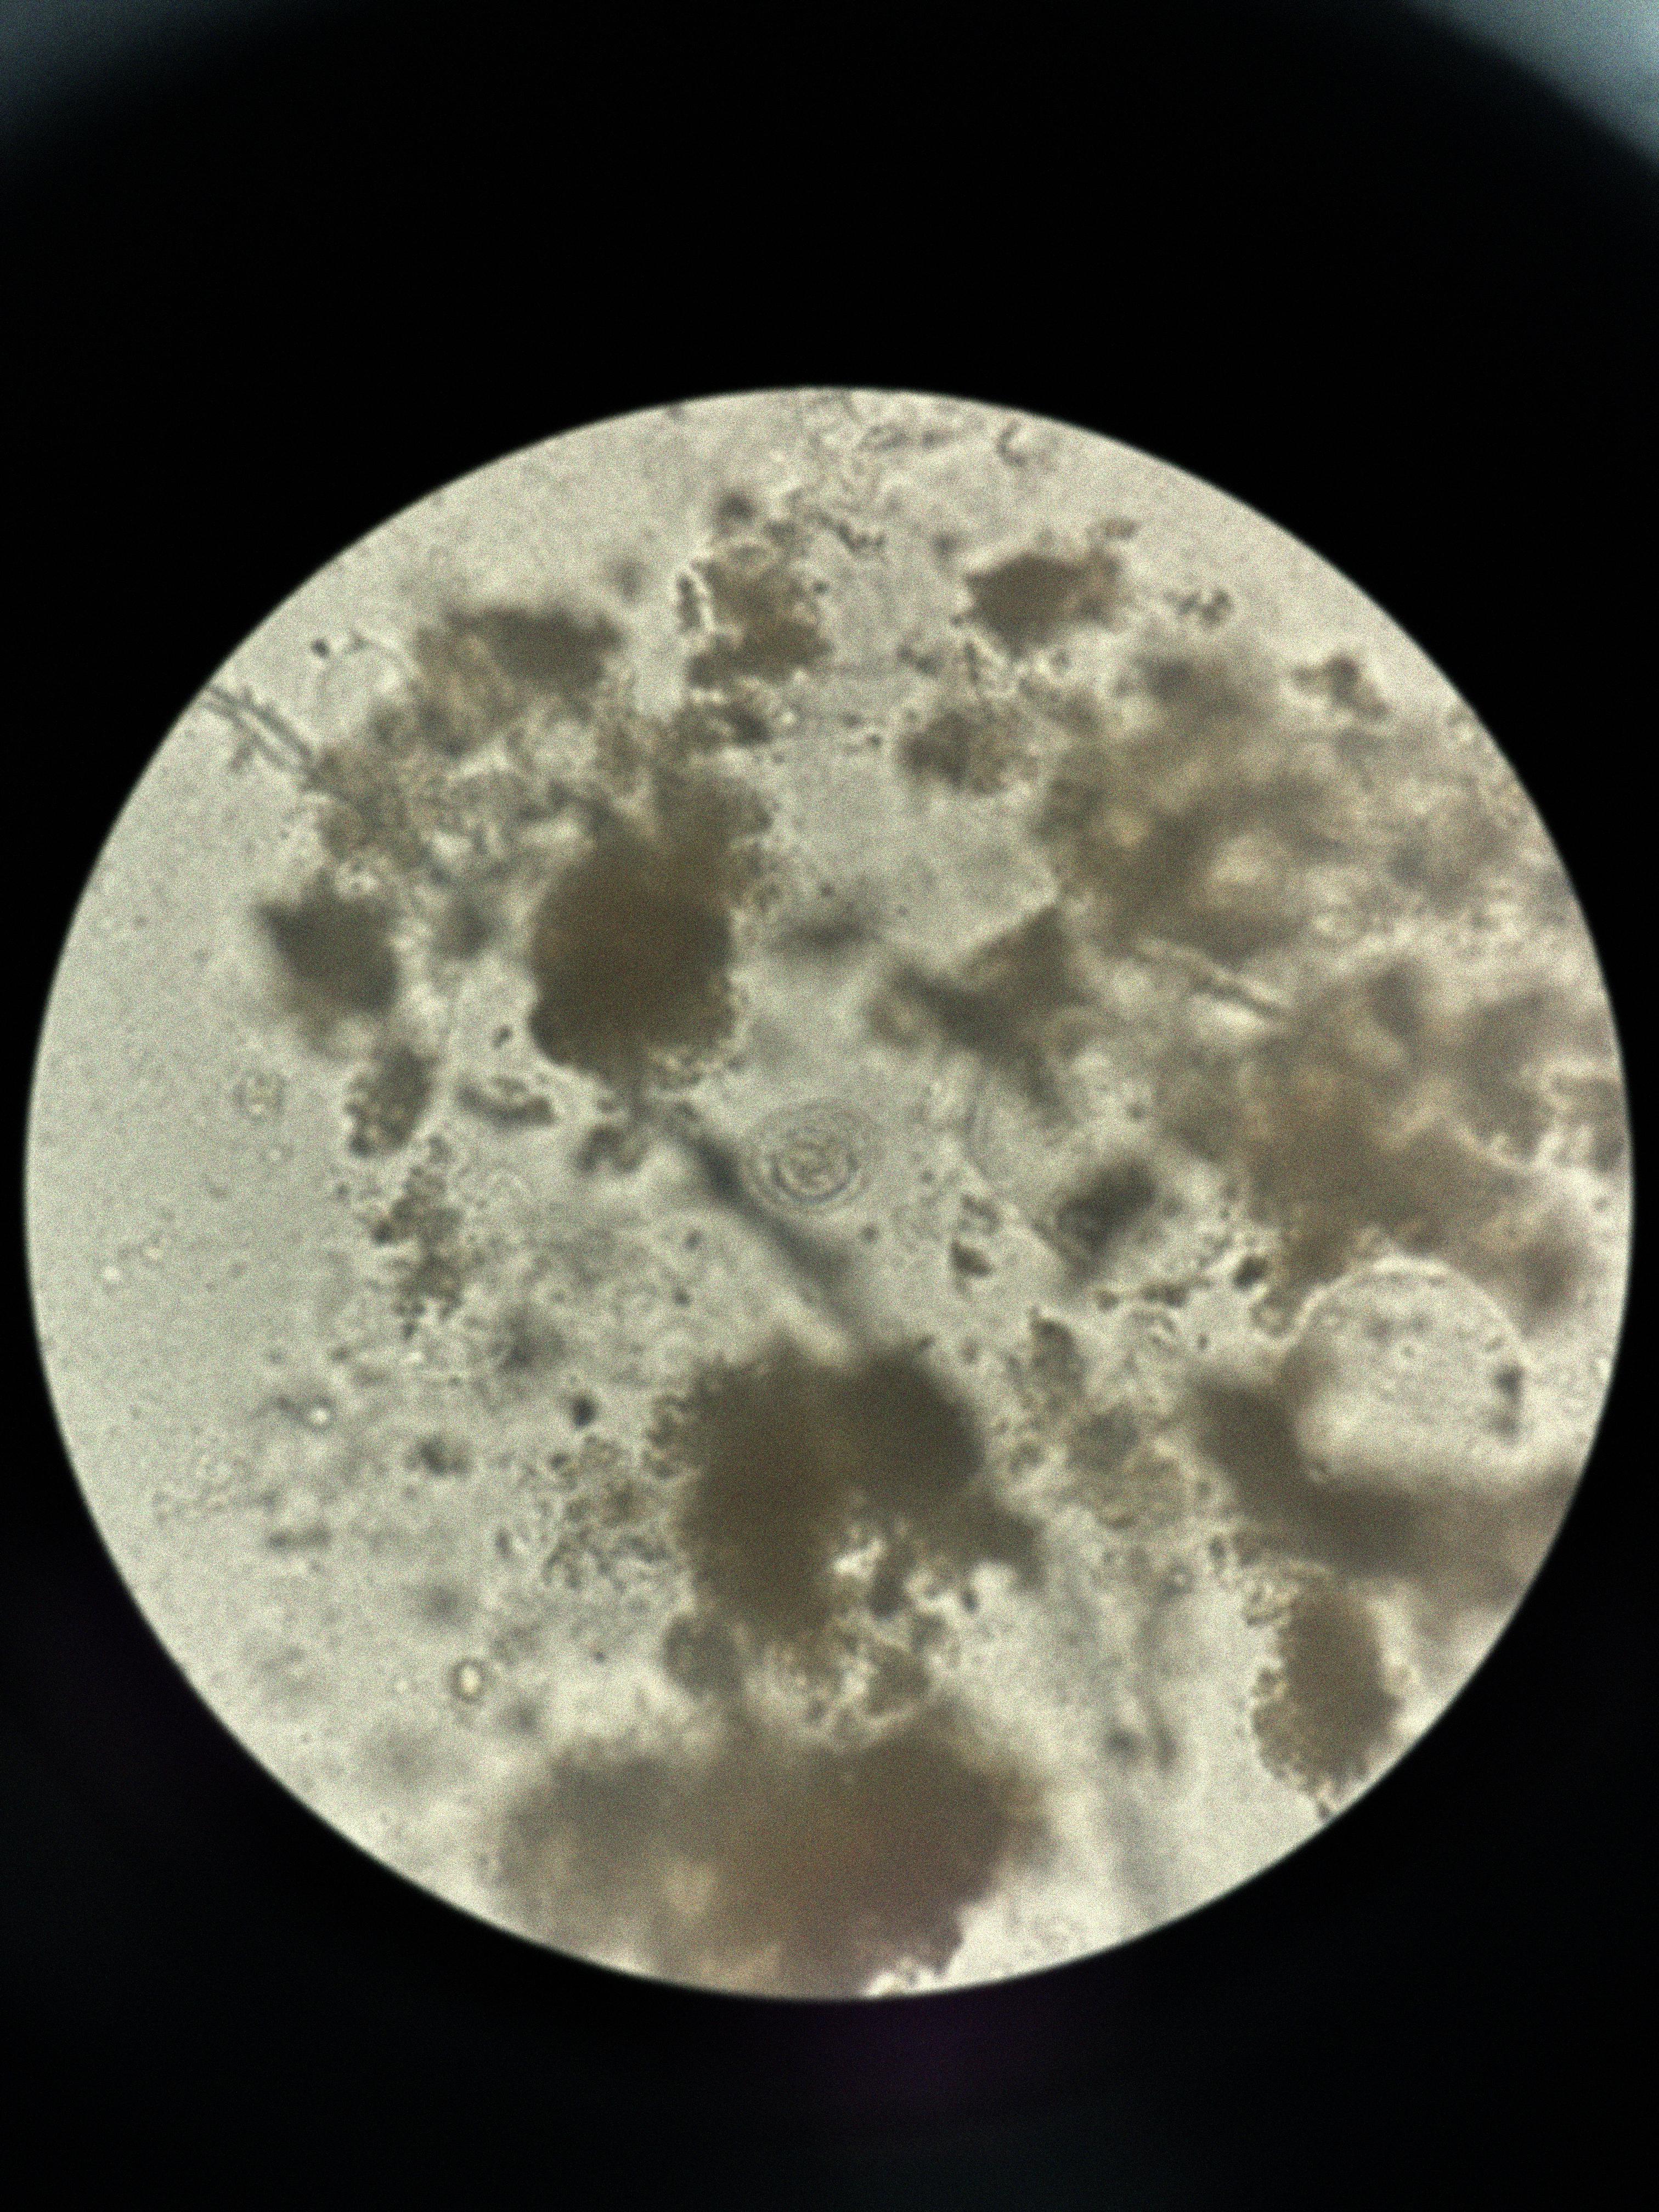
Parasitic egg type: Hymenolepis nana